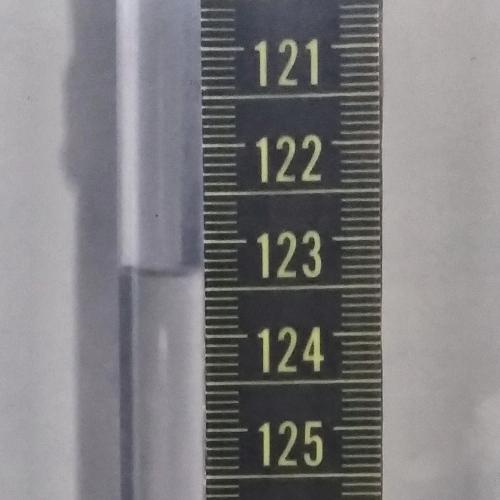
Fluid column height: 123.3 cm